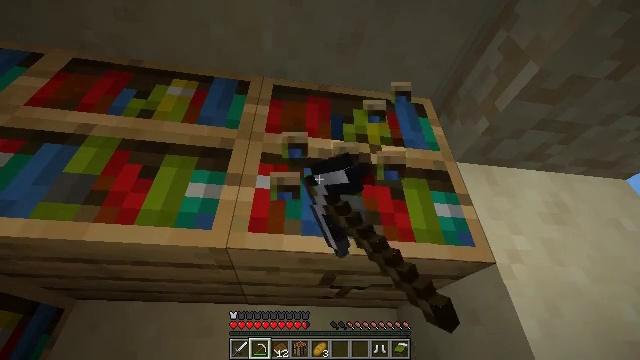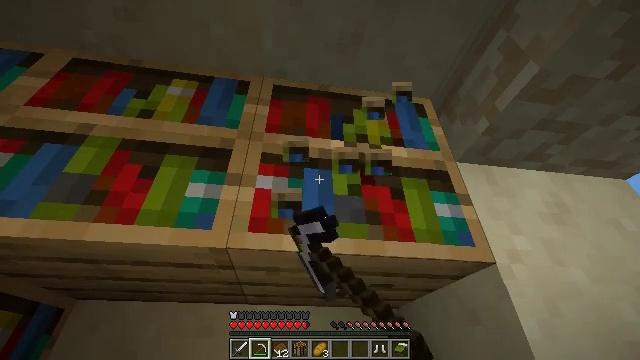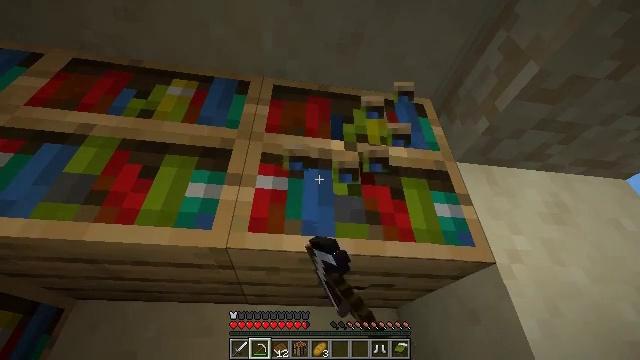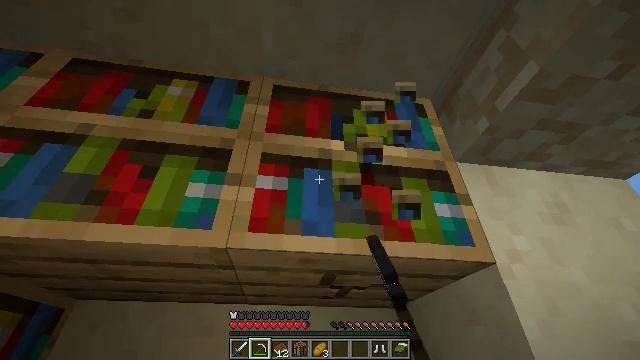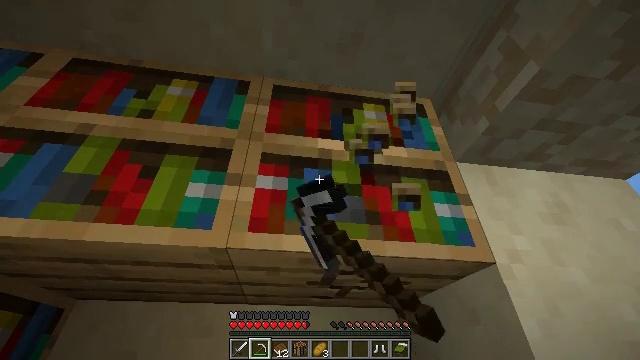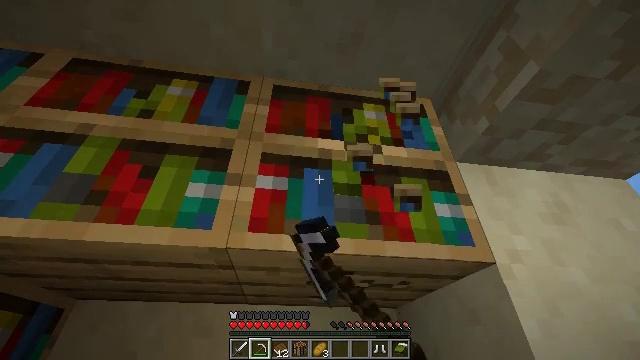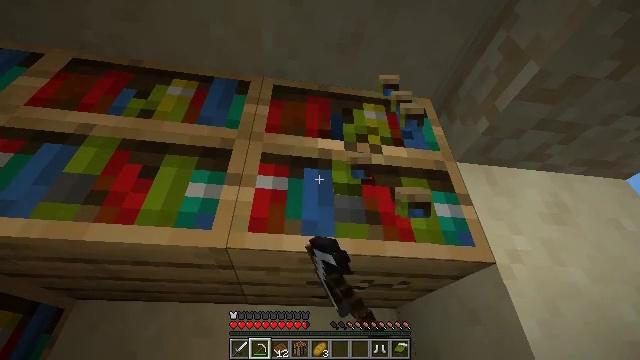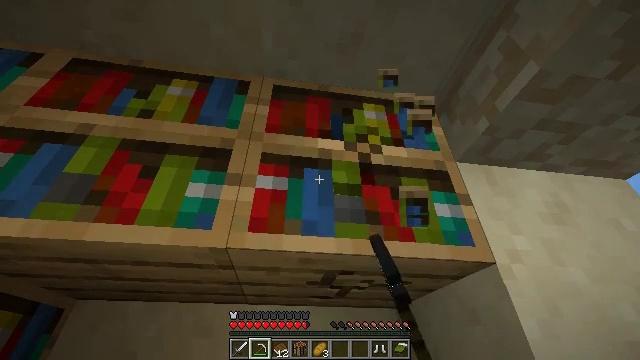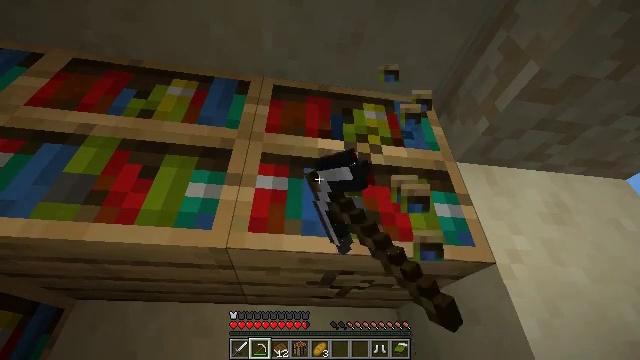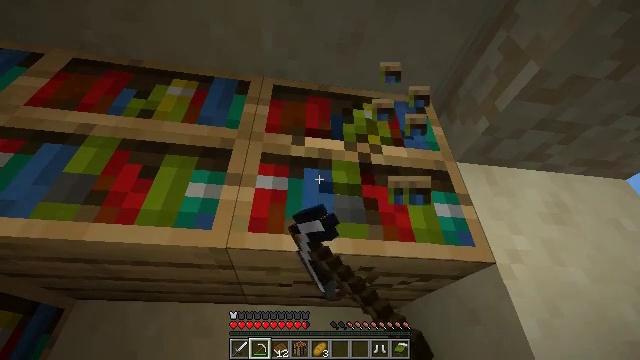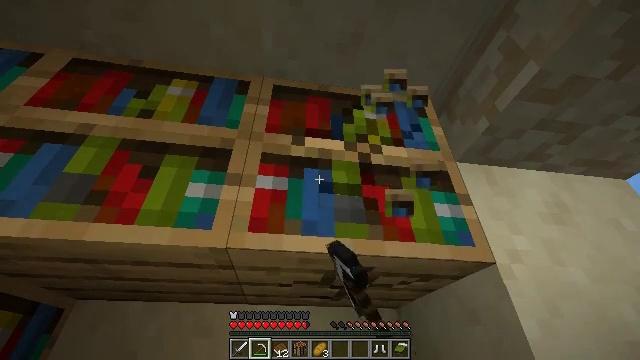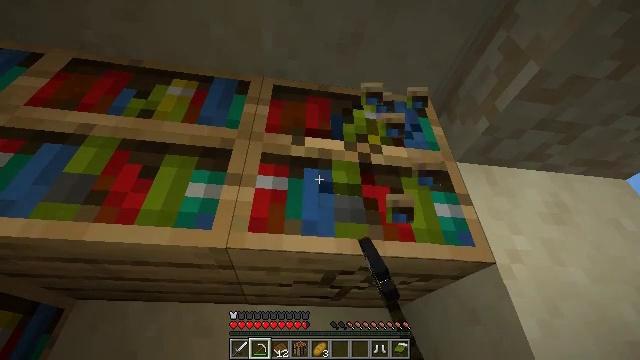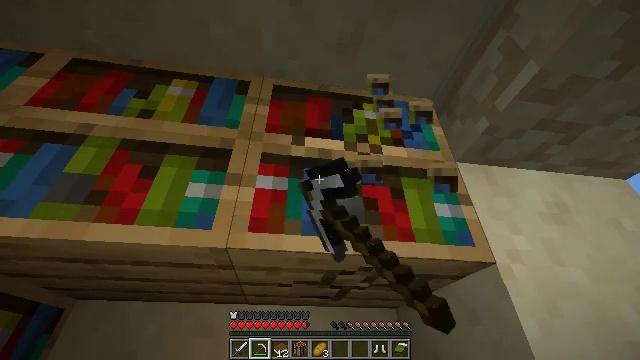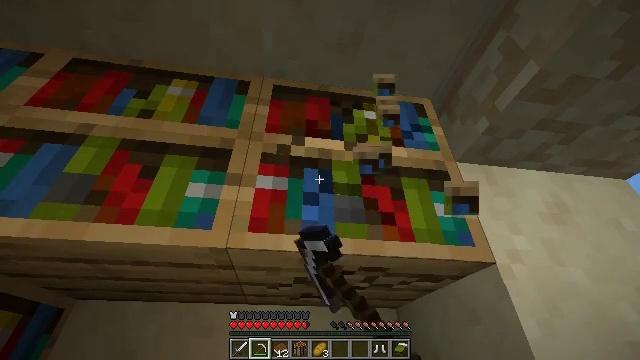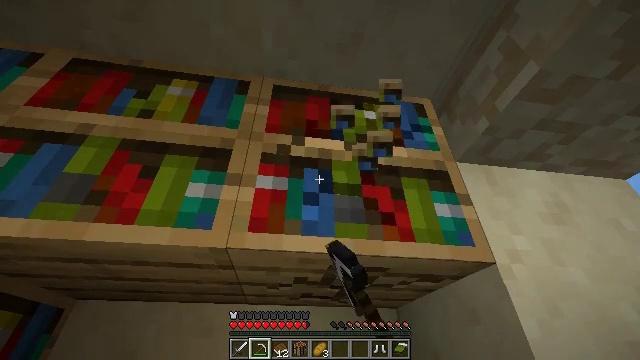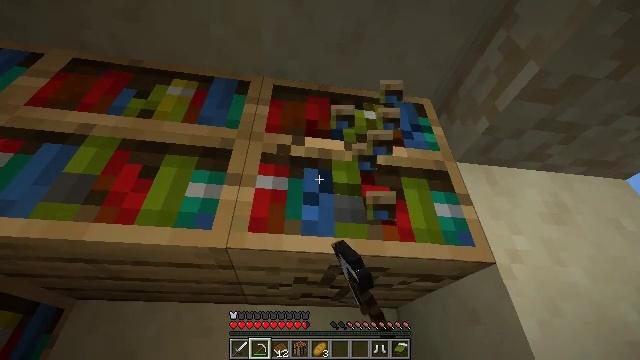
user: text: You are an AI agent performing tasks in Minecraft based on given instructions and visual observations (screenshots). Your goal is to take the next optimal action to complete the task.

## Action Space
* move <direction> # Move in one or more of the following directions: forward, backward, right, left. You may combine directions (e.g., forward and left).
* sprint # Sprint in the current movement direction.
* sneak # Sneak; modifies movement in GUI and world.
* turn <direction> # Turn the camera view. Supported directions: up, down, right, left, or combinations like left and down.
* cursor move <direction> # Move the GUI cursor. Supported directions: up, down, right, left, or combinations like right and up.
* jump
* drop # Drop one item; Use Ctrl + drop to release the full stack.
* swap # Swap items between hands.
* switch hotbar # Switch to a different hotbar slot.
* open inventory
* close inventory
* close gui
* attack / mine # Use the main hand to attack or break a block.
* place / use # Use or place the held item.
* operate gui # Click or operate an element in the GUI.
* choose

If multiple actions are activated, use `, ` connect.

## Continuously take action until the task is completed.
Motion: motion action
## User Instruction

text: Break the bookshelf for books.
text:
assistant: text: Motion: attack / mine
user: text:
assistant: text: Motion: attack / mine
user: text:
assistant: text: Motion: attack / mine
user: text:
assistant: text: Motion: attack / mine
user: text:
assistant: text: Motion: attack / mine
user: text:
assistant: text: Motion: attack / mine
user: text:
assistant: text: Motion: attack / mine
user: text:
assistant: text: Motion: attack / mine
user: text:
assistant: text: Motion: attack / mine
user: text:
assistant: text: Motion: attack / mine
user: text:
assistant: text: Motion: attack / mine
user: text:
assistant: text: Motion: attack / mine
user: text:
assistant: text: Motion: attack / mine
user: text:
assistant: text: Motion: attack / mine
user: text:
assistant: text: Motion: attack / mine
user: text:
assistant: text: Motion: attack / mine
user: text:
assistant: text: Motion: attack / mine
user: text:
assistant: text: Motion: attack / mine
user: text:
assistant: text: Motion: attack / mine
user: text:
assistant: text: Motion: attack / mine
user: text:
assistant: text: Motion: attack / mine
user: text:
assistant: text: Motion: attack / mine
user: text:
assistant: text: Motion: attack / mine
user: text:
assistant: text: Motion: attack / mine
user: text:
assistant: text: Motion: attack / mine
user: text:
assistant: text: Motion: attack / mine
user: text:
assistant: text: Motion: attack / mine
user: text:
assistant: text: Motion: attack / mine
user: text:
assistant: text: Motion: attack / mine
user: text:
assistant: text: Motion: attack / mine